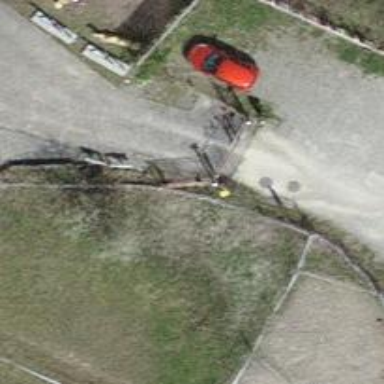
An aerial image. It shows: Gate.